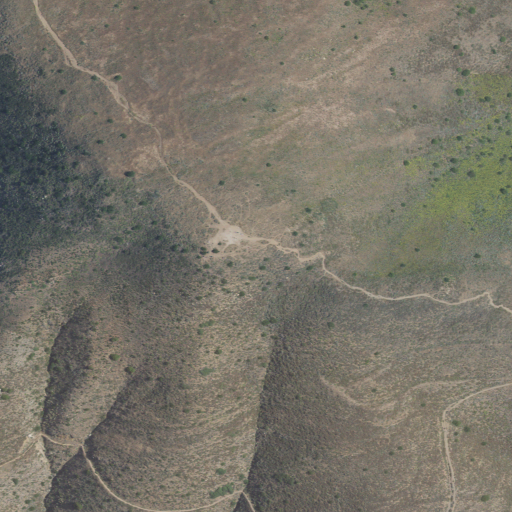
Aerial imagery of mountain in California named Mugu Peak containing shrub and grassland